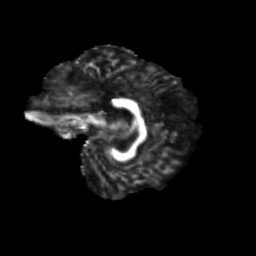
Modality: FA
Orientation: sagittal
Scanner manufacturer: siemens
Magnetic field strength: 3 T
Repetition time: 9.2 s
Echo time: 0.084 s